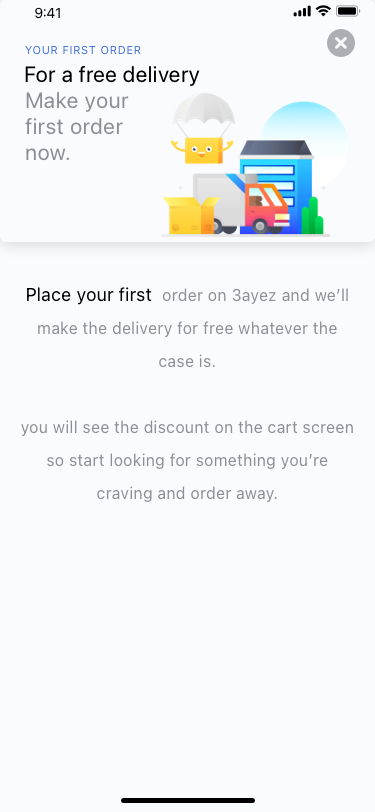
Text in this UI design:
Place your first  order on 3ayez and we’ll make the delivery for free whatever the case is.  you will see the discount on the cart screen so start looking for something you’re craving and order away.

Your first order
Make your
first order
now.
For a free delivery